Field crop: tomato
Growth stage: 2
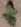
Species: solanum